Aerial crown-view tile of a tropical tree (Barro Colorado Island, Panama), acquired 20250317:
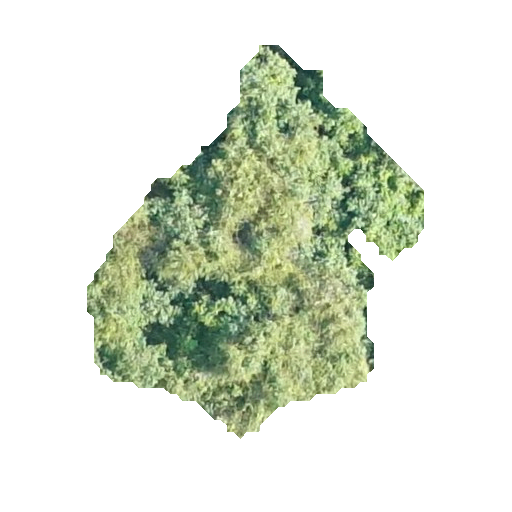
Species: Protium stevensonii
GBIF accepted scientific name: Tetragastris panamensis
Crown area: 113.71 m²